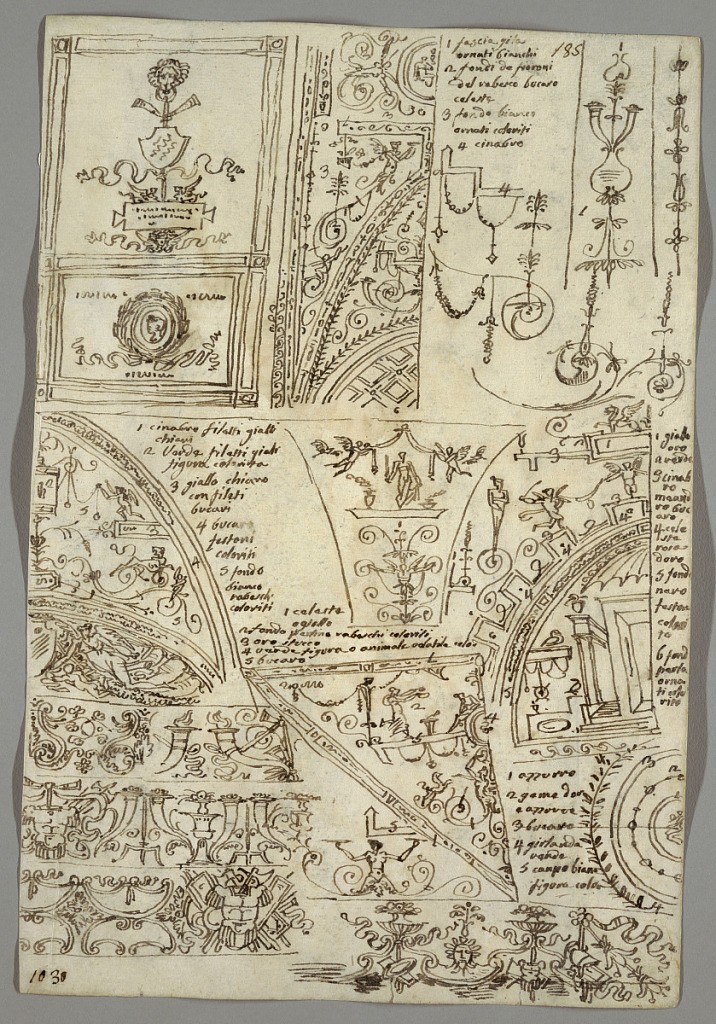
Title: Decorative Studies; Verso: Anatomical Studies of Toes
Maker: Felice Giani, Italian, 1758–1823
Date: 1814–18
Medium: Pen and ink, brush and watercolor washes over graphite on cream laid paper
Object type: Drawing
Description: Five studies of ceilings with grotesques; friezes; four candalabra. Verso: two anatomical studies of toes from behind